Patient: sex M, age 28
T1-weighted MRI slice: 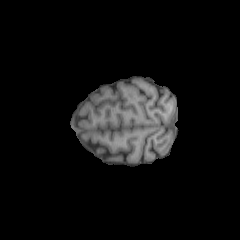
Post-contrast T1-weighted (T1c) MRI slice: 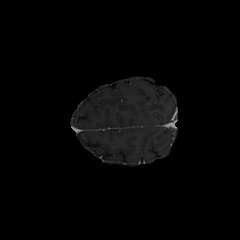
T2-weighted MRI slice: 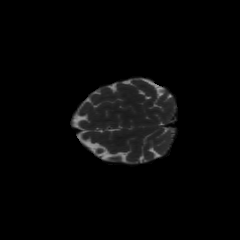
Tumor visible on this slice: no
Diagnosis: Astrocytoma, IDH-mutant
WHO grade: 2